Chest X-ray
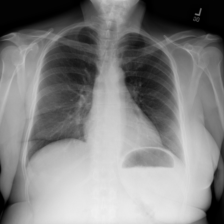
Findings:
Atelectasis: negative
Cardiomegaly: negative
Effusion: negative
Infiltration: positive
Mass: negative
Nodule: negative
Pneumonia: negative
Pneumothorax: negative
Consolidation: negative
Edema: negative
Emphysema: negative
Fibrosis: negative
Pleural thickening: negative
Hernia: negative